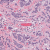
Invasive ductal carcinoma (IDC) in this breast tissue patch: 1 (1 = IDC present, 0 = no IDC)